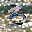
Label: 3